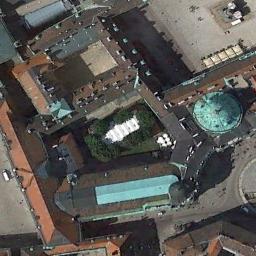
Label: church